【题型】填空题　【知识点】平面几何　【难度】easy
定义：顶点在圆内，并且角的两边与圆相交的角叫圆内角。例如图中$\angle APB$为圆内角，设$\angle APB$的两边及其反向延长线所夹的弧$\overset{\frown}{AB}$、$\overset{\frown}{CD}$的度数分别为$\alpha$、$\beta$，则$\angle APB$的度数是 \underline{\quad\quad\quad\quad}（用$\alpha$、$\beta$表示）

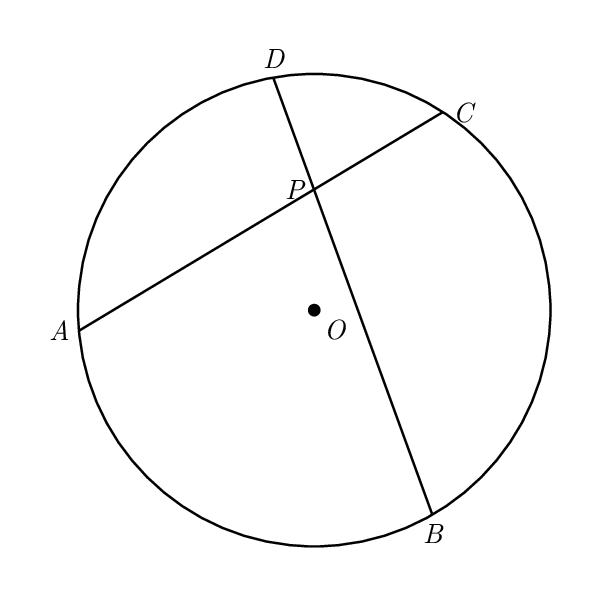
【解答】
\textbf{【答案】}$\dfrac{1}{2}(\alpha + \beta)$

\textbf{【分析】}

\textbf{【详解】}解：连接$AD$，

$\because \angle APB$是$\triangle PAD$的外角，

$\therefore \angle APB = \angle PAD + \angle PDA$；

$\because \angle PAD$是弧$\overset{\frown}{CD}$所对的圆周角，弧$\overset{\frown}{CD}$的度数为$\beta$，

$\therefore \angle PAD = \dfrac{1}{2}\beta$；

$\because \angle PDA$是弧$\overset{\frown}{AB}$所对的圆周角，弧$\overset{\frown}{AB}$的度数为$\alpha$，

$\therefore \angle PDA = \dfrac{1}{2}\alpha$；

$\therefore \angle APB = \dfrac{1}{2}\alpha + \dfrac{1}{2}\beta = \dfrac{1}{2}(\alpha + \beta)$.

故答案为：$\dfrac{1}{2}(\alpha + \beta)$.
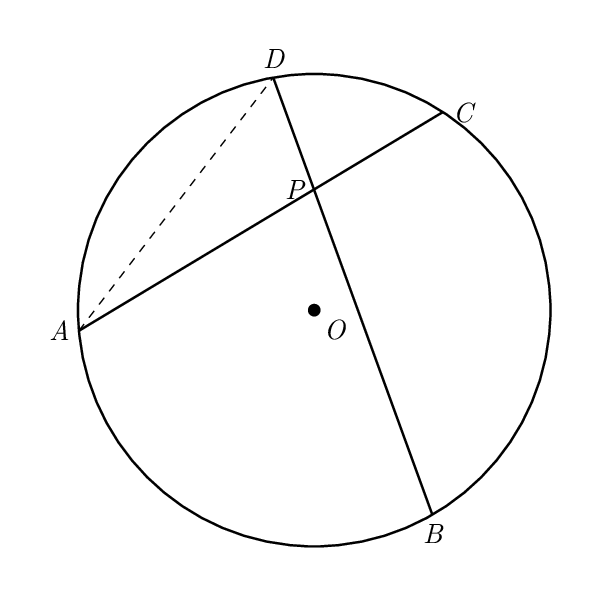